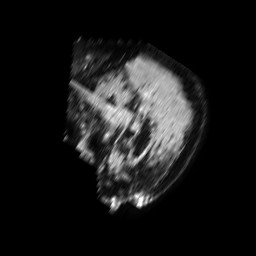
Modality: FLAIR
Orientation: sagittal
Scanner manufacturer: philips
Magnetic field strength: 1.5 T
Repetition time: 6 s
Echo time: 0.09856 s